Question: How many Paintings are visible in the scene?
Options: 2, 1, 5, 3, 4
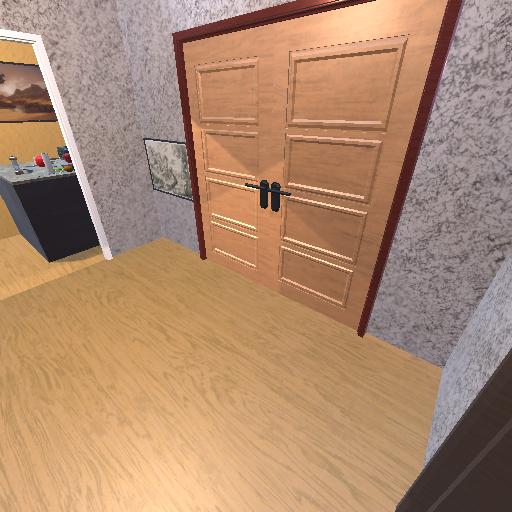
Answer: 2